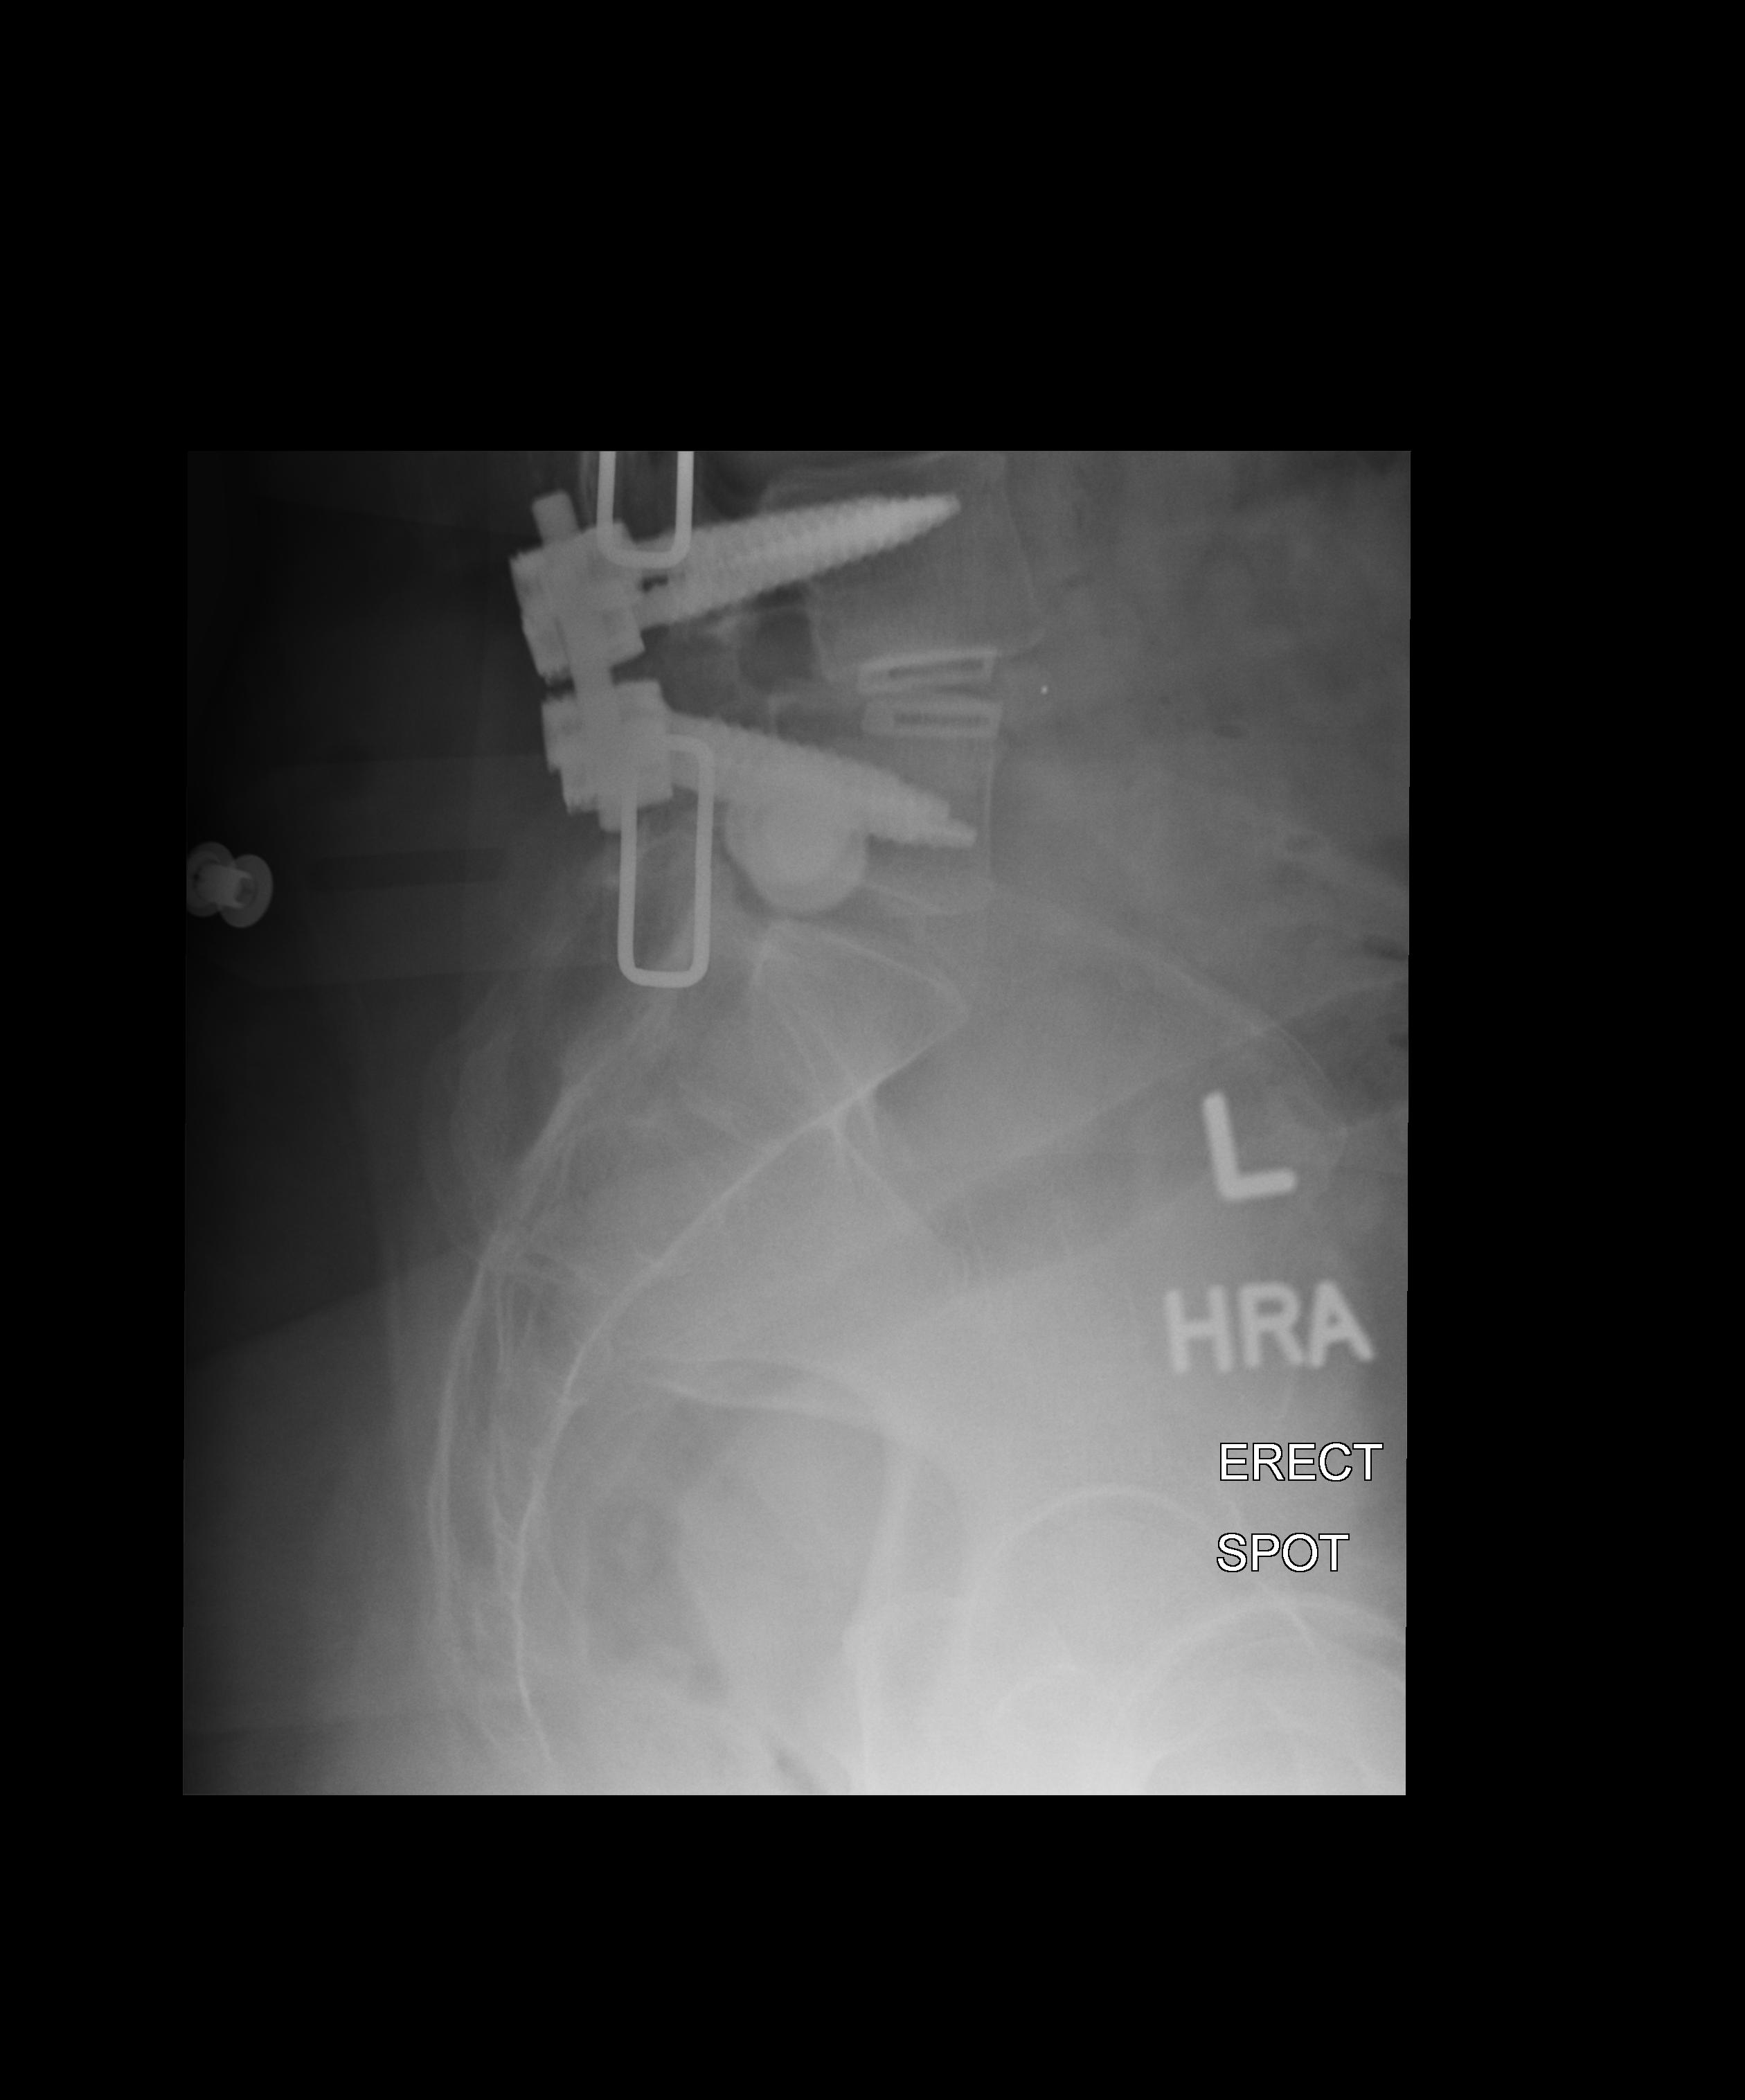
View: L5 S1
Implant manufacturer: orthofix firebird